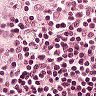
Metastatic tissue present: no